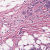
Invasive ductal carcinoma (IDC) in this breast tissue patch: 1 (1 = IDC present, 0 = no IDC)